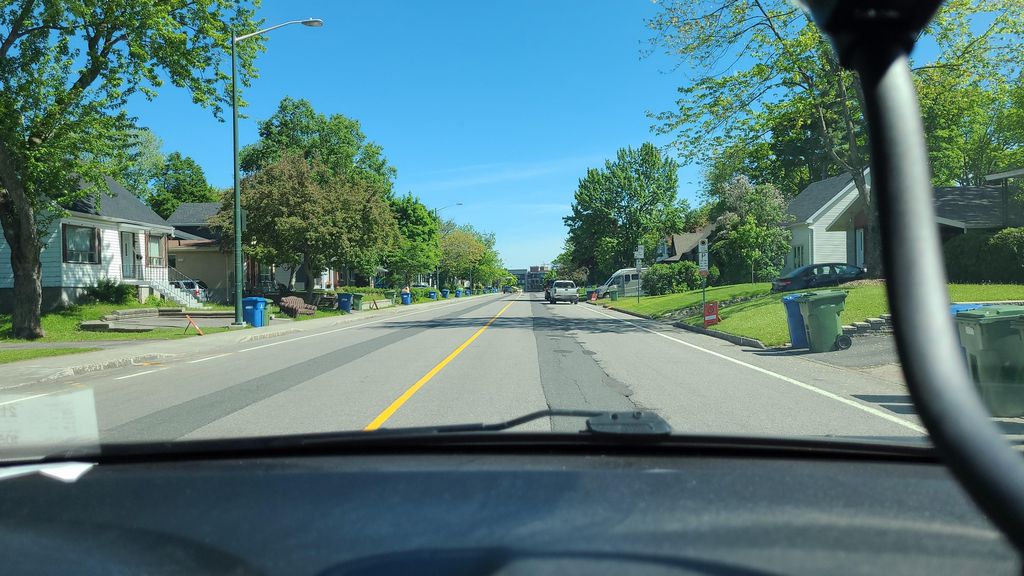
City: quebec_city